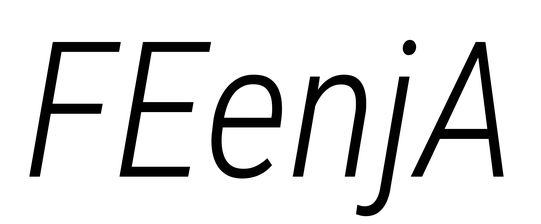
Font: Roboto-Italic_Condensed_Light_Italic